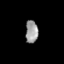
Tissue: skin
Cell type: Epithelial cells
Senescence score: 0.9024
Nuclear area (px): 275
Mean DAPI intensity: 156.029